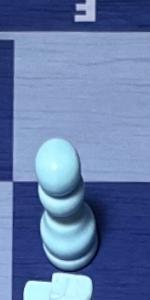
Label: Pawn_White